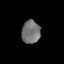
Tissue: prostate
Cell type: Epithelial cells
Senescence score: 0.1952
Nuclear area (px): 420
Mean DAPI intensity: 114.988